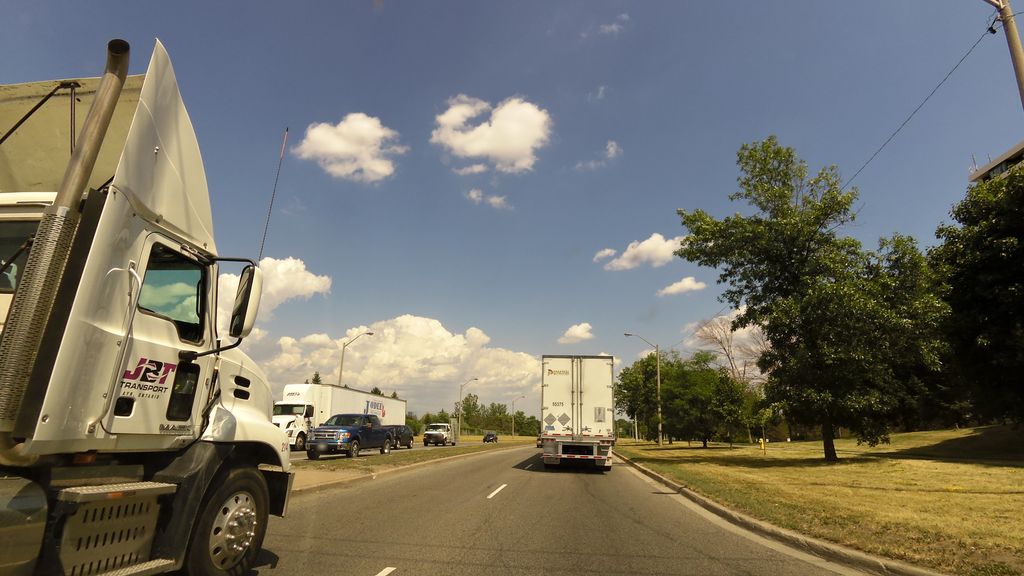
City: toronto